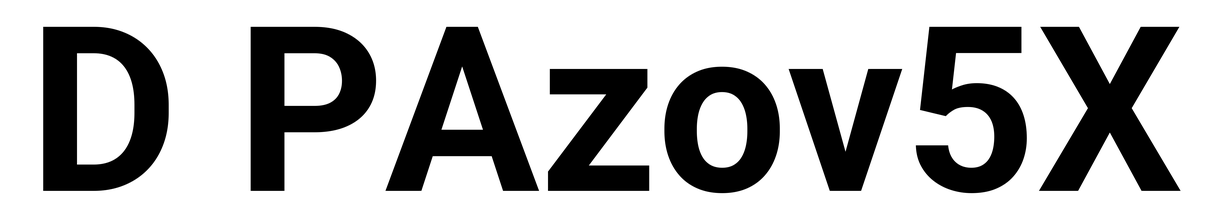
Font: Roboto_Bold